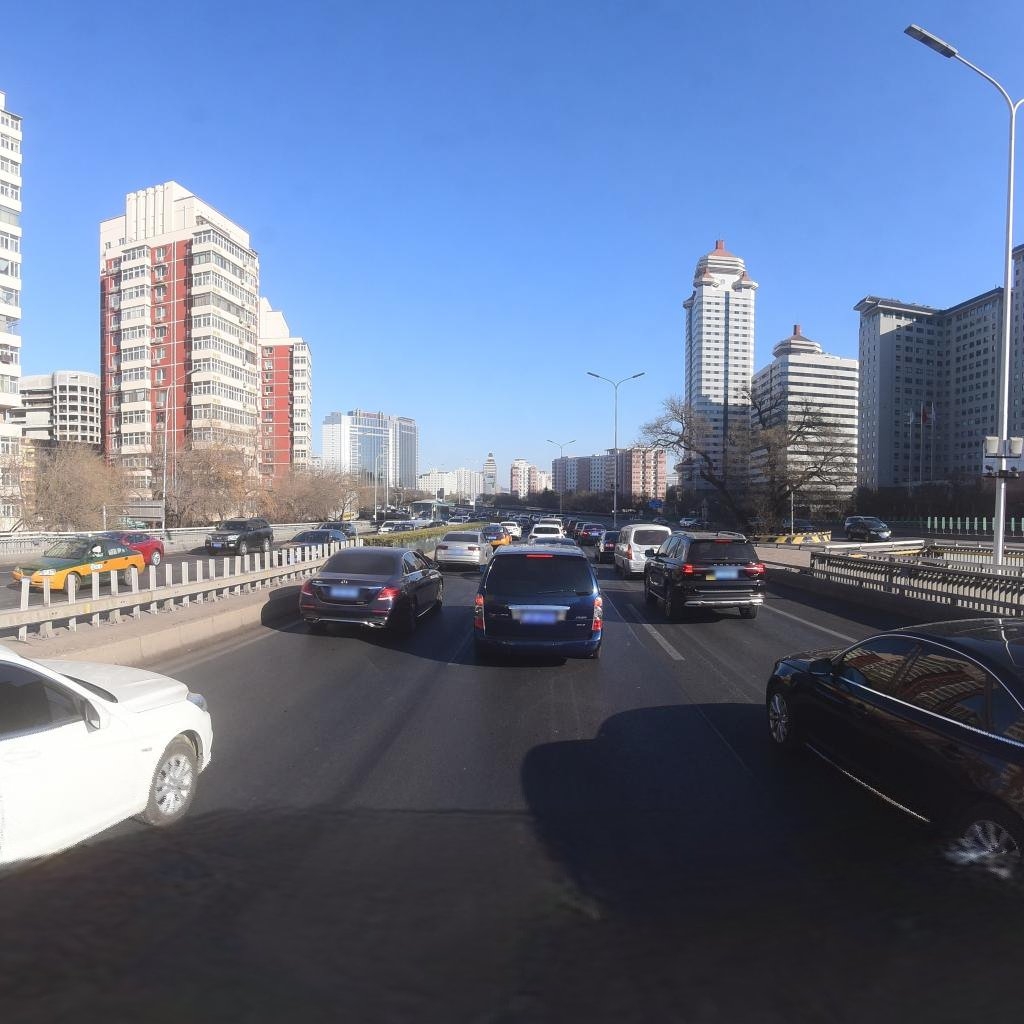
Region: Xicheng
Road damage annotations: longitudinal patch